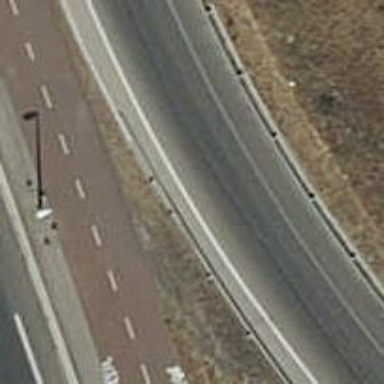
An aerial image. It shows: Motorway link.